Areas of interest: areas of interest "Fuding City Disease Prevention and Control Center"
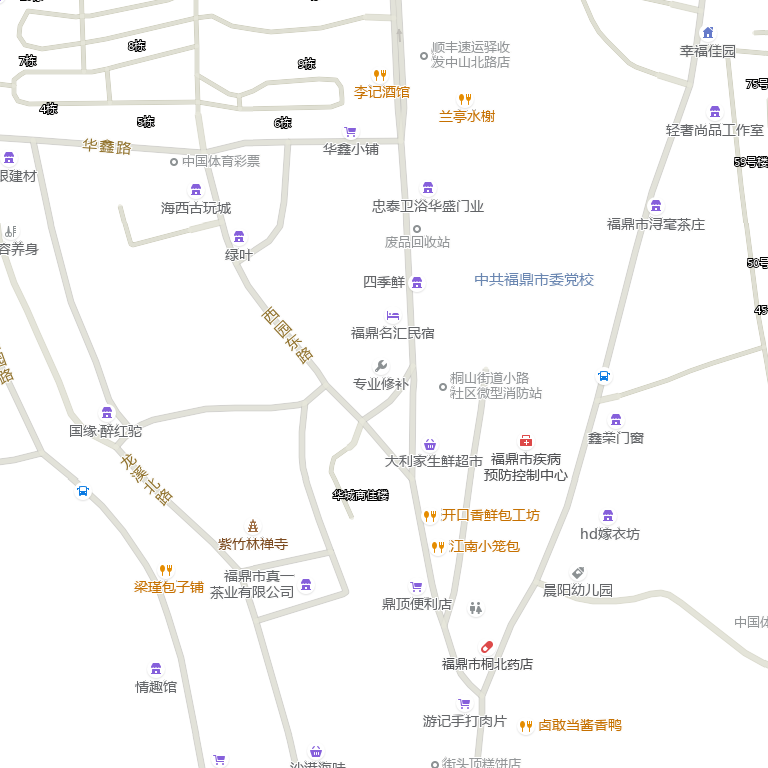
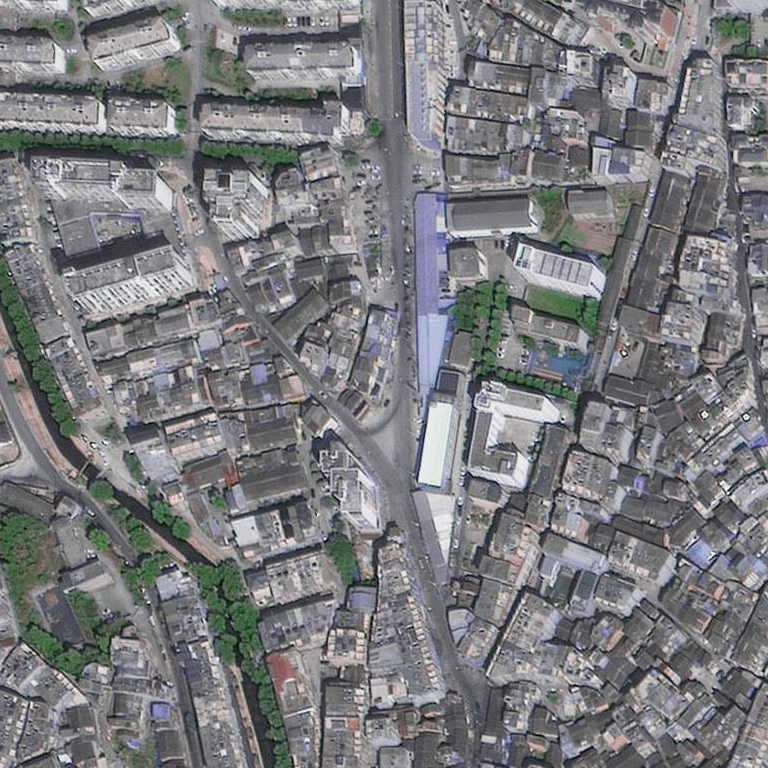